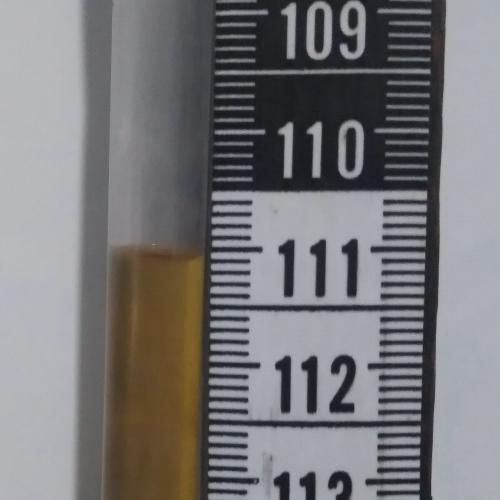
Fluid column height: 111.1 cm